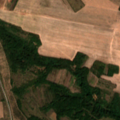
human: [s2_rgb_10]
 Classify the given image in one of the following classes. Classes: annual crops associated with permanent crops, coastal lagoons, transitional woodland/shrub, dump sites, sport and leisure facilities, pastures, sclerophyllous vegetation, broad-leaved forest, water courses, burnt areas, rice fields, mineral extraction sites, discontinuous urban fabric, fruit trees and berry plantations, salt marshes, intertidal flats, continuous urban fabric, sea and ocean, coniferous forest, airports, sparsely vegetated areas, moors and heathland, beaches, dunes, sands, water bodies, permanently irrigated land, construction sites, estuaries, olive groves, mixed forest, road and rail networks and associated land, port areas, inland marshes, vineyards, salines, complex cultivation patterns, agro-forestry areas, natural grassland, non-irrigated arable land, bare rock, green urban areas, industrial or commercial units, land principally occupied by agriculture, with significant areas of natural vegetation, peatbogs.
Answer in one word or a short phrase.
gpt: non-irrigated arable land, fruit trees and berry plantations, land principally occupied by agriculture, with significant areas of natural vegetation, broad-leaved forest, transitional woodland/shrub